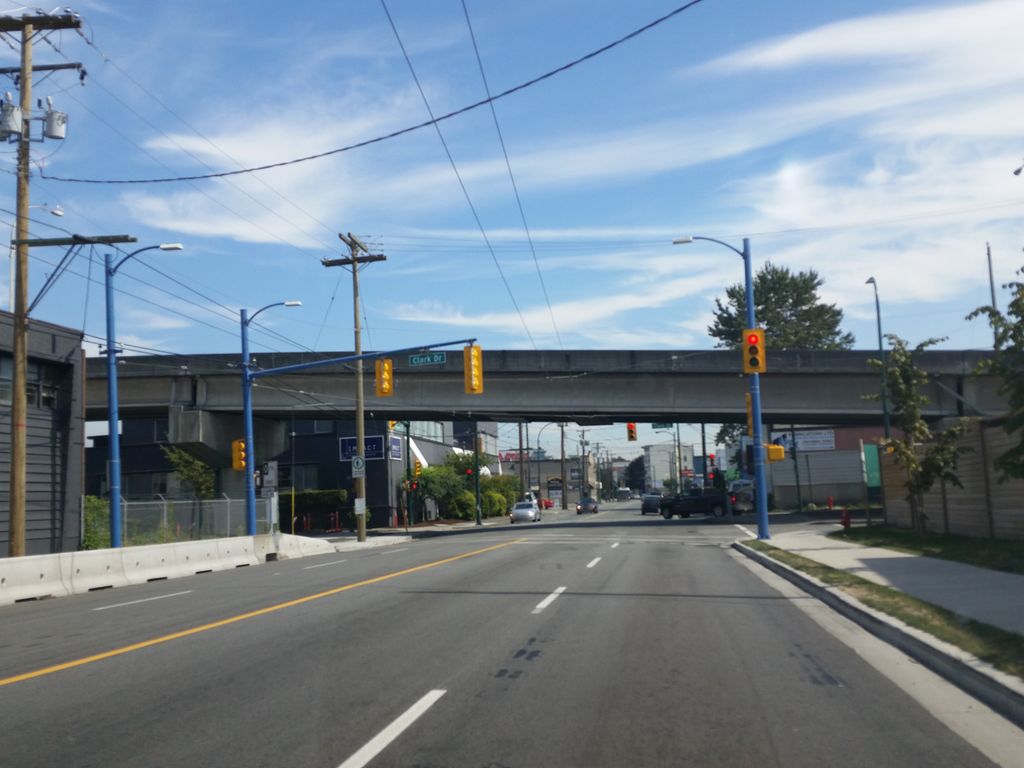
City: vancouver